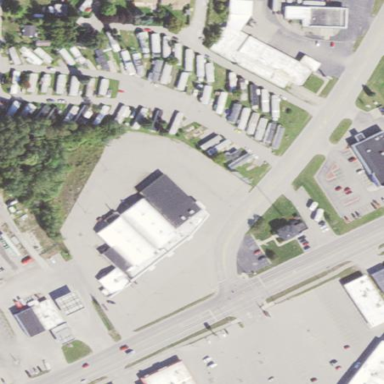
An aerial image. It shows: Building that houses bowling alley.